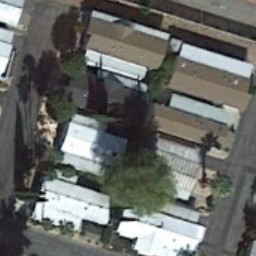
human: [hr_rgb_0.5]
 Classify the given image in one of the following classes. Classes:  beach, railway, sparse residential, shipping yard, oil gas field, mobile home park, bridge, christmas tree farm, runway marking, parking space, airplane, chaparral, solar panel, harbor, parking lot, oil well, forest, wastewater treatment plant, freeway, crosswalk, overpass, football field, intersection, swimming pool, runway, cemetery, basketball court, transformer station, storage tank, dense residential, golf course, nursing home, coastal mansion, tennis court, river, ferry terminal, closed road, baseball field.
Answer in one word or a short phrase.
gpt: mobile home park